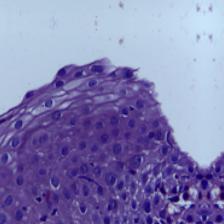
Diagnosis: Normal